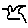
Label: bird